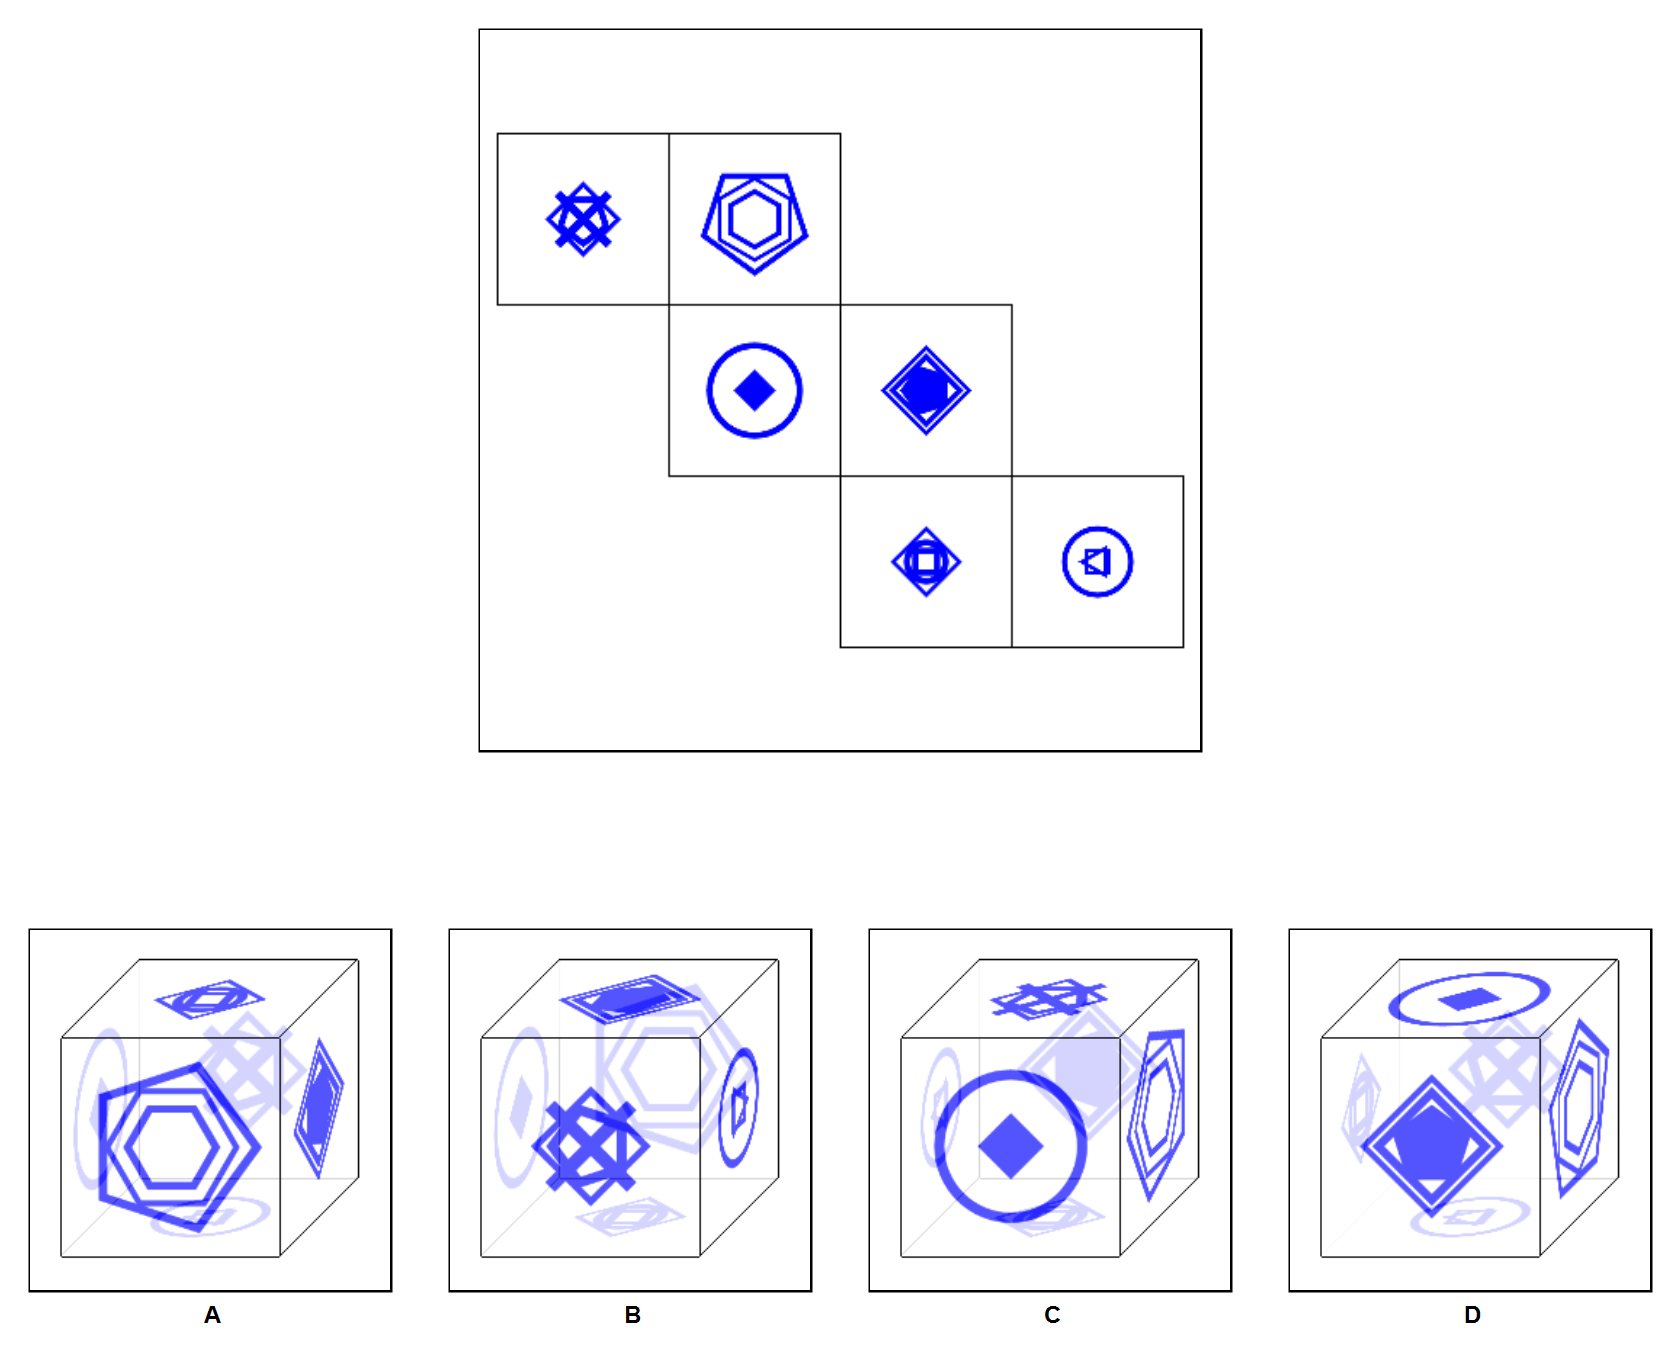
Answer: D